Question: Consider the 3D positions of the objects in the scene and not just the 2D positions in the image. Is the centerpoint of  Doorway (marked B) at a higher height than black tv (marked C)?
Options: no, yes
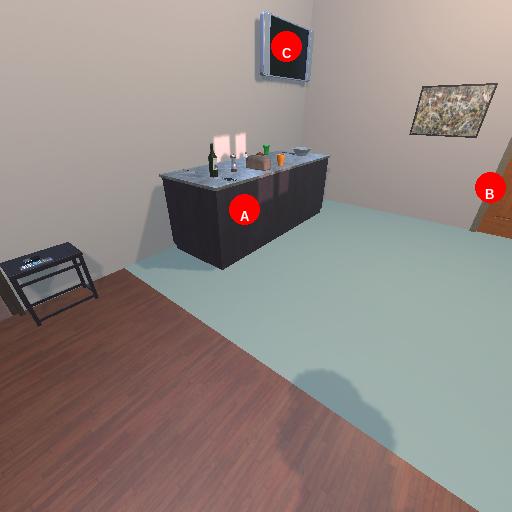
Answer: no